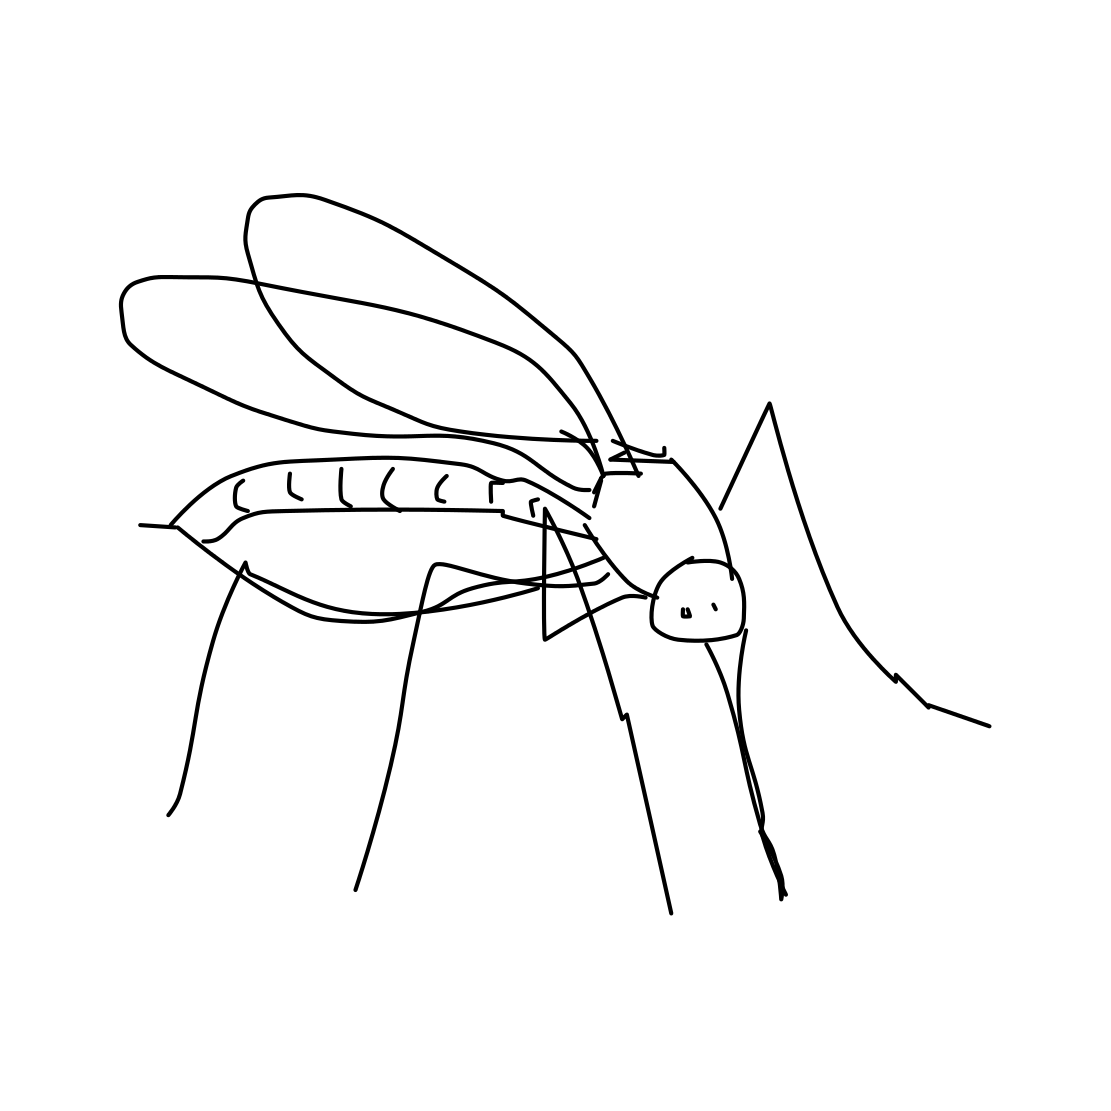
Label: mosquito